Question: I have a plot in R which has a very large number of sample groups, and therefore the legend is larger than the page size and is cut off. I understand that this is not publication quality, but I need to know the colours to be able to make the legend in Illustrator.
Is there a way to make the page size much bigger or somehow change the legend format so that I can include all the keys? The reason for this is so that I can open the PDF in Illustrator and get the colours for each sample to create a new legend that will be for publication. I thought that maybe there is a clipping mask, and that the actual legend will be preserved, but when I opened in Illustrator, the legend was actually cut at the page ends1.

As was suggested in the comments below I gave nrow a try which helped break the legends up but now the entire page is just legends.
'''
ggplot(purine.n, aes(x=variable, y=value, colour=metabolite_gene, shape=variable))
+geom_abline(slope=0)
+geom_point(size=4, position=position_dodge(width=0.08))
+scale_y_continuous(limit=c(-3.5,5.5), breaks=c(-3,-2,-1,0,1,2,3,4,5))
+scale_shape_manual(values=c(16,17,17), guide=F)
+theme_bw()
+theme(legend.key=element_blank(), legend.key.size=unit(1,"point"))
+guides(colour=guide_legend(nrow=16))
'''
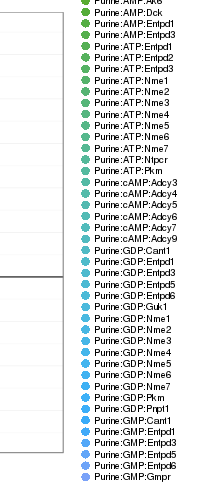
Answer: As was suggested in the comments, 'nrow' was the answer to my problem. I had to adjust the value to get the right number of rows to fit my legend. Below is the completed code that worked. There's more tweaking I need to do, like change page size to help make things look better, but that is out of the scope of this question.
'''
ggplot(data.n, aes(x=variable, y=value, colour=metabolite_gene, shape=variable))
+geom_abline(slope=0)+geom_point(size=4, position=position_dodge(width=0.08))
+scale_y_continuous(limit=c(-3.5,5.5), breaks=c(-3,-2,-1,0,1,2,3,4,5))
+scale_shape_manual(values=c(16,17,17), guide=F)
+theme_bw()
+theme(legend.key=element_blank(), legend.key.size=unit(1,"point"))
+guides(colour=guide_legend(nrow=30))
'''